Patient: sex M, age 58
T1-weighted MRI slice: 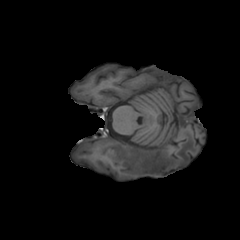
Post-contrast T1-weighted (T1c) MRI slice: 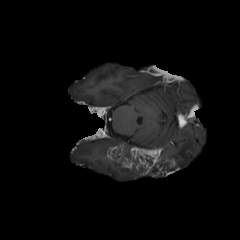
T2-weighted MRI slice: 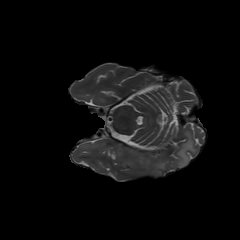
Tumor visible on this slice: yes
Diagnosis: Glioblastoma, IDH-wildtype
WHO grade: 4